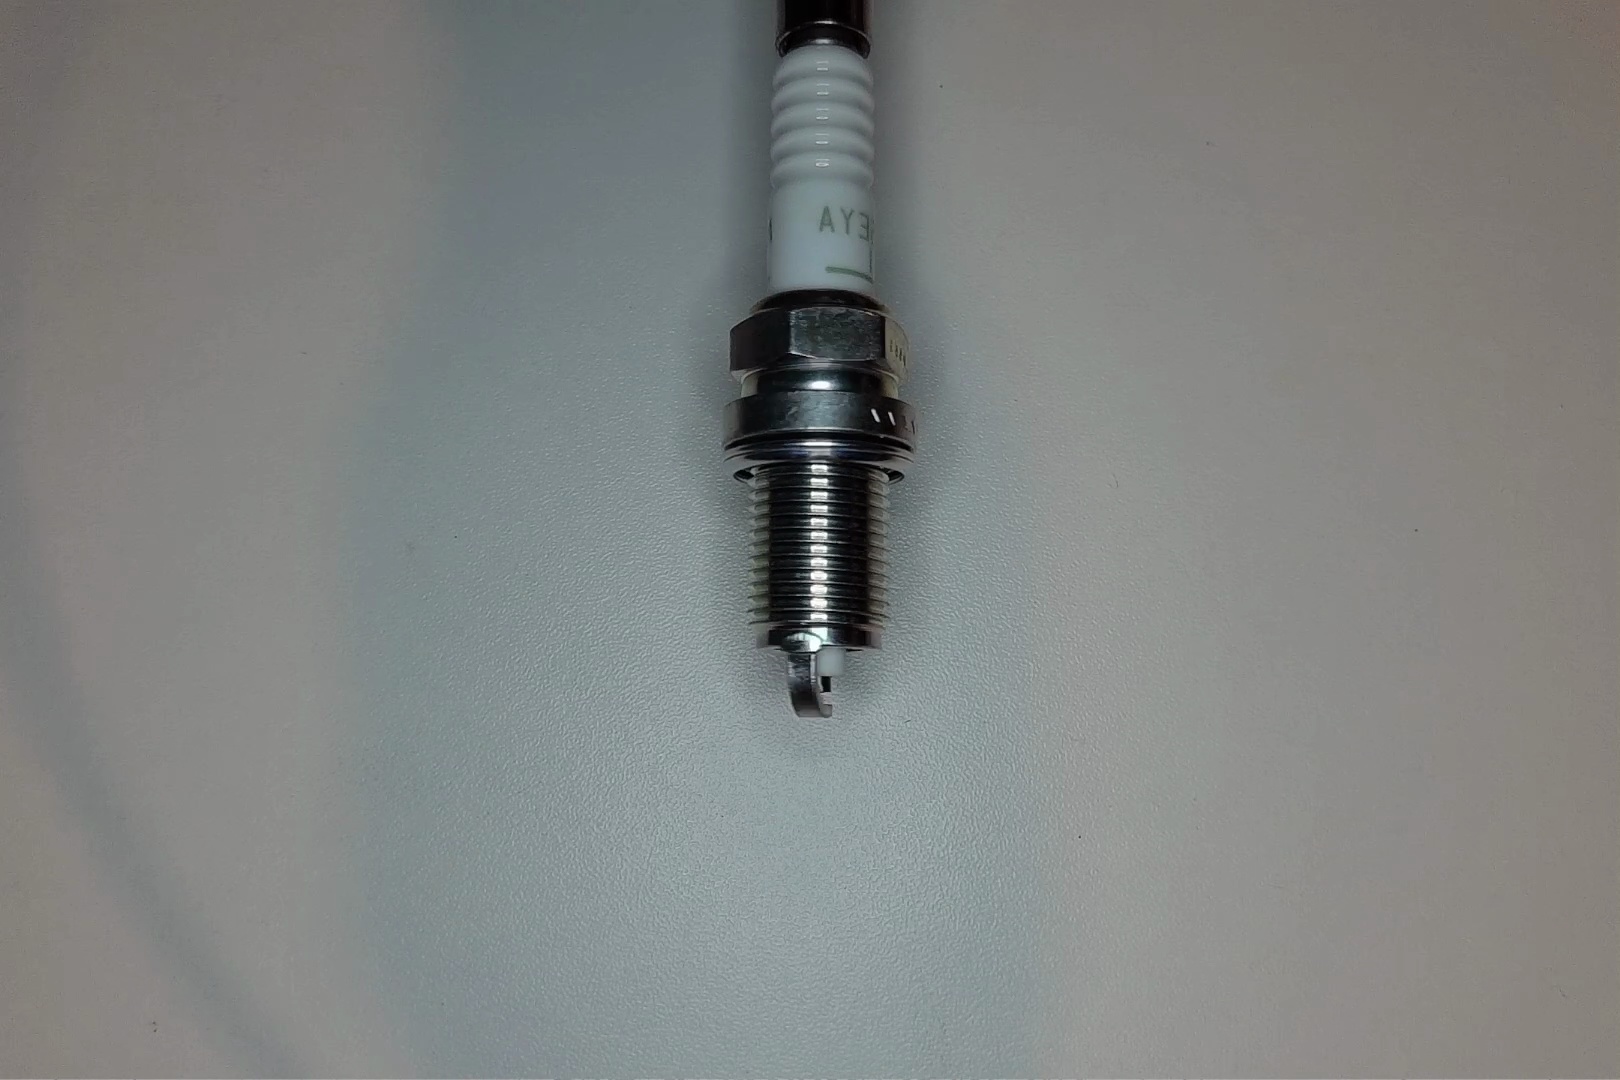
Label: normal